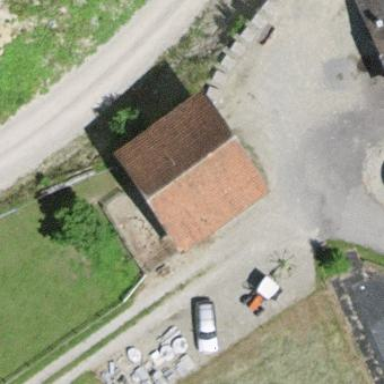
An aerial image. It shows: Barn.